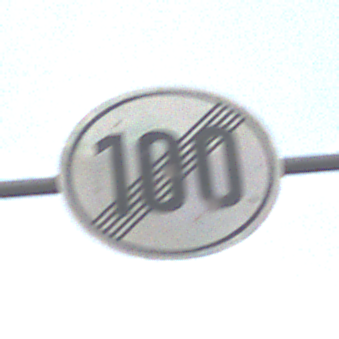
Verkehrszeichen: EndeGeschwindigkeit100
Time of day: SunriseSunset
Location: Outdoor (Nature)
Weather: PartlyCloudy
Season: NotSpecified
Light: Natural